Field crop: tomato
Growth stage: 1
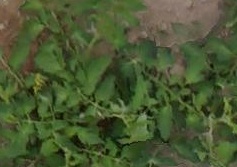
Species: tomato